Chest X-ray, PA view. Patient: 38 years old, sex M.
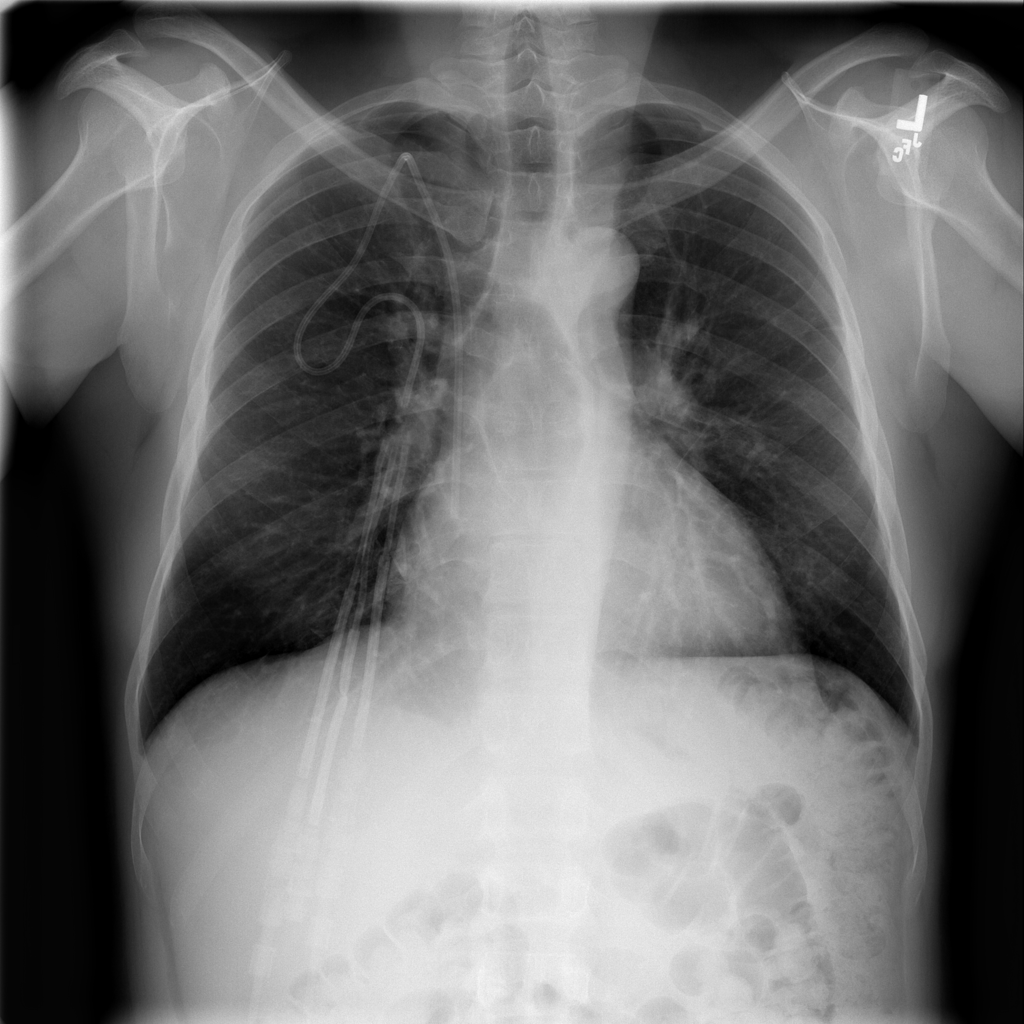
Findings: No Finding